Question: <URL>. In it they mention a little-referenced concept in the Scala community - Transducers.

In the Clojure Community - <URL>.
My question is: and Clojure Transducers?**
I'm aware that
1. Transducers are common parlance from their concept in Electrical Engineering
2. There is a pre-existing concept in Computer Science called a Finite State Transducer
3. There is a precedent in Biology and Psychology adopting the word transduction
4. There is already a history of other technical books like SICP adopting the word Transducers.
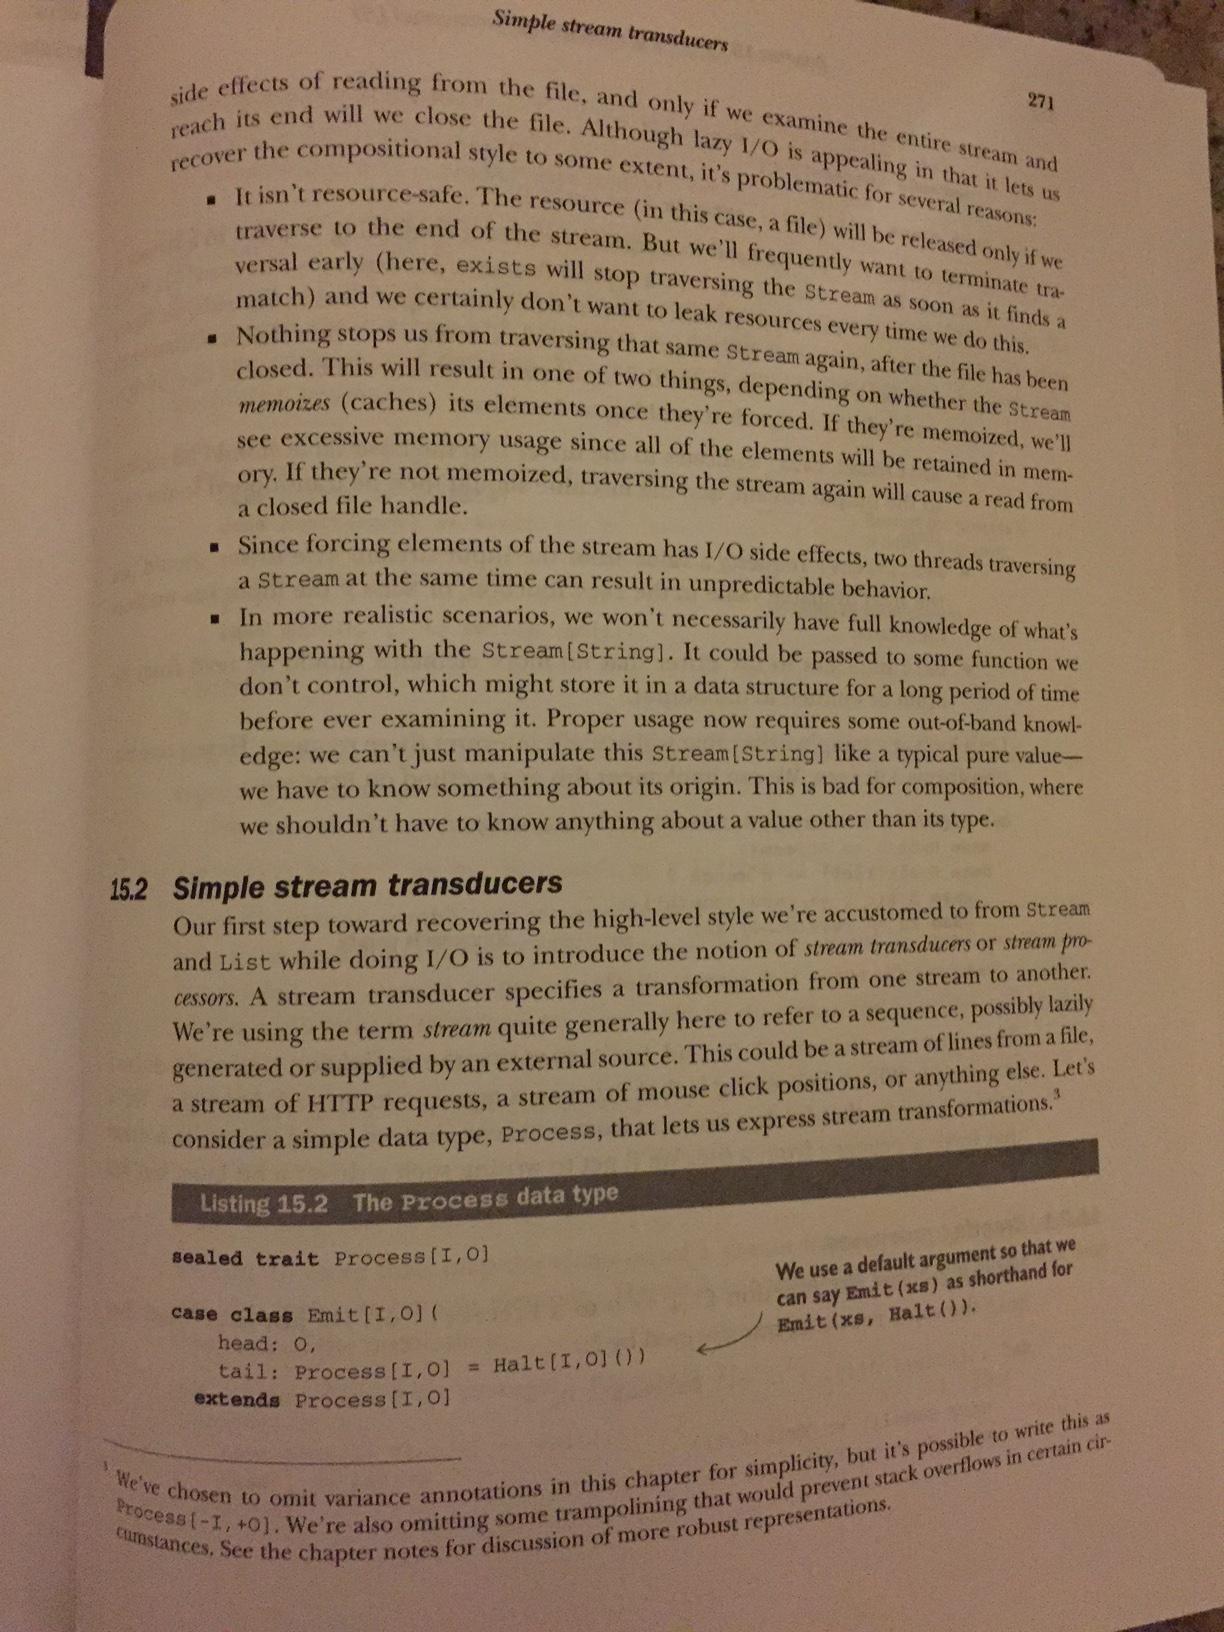
Answer: The stream transducers from the book <URL> in his introductory talk on transducers in Clojure.
# Origins
The design of FPiS's transducers is based on <URL>. Mealy machines are said to have:
'''
transition function T : (S, I) -> S
output function G : (S, I) -> O
'''
These functions can be fused together to form:
'''
step: (S, I) -> (S, O)
'''
Heres it's easy to see that the step function operates on the current state of the machine and the next input item to produce the next state of the machine and output item.
One of the combinators from FPiS uses such a step function:
'''
trait Process[I, O] {
...
def loop<URL>: Process[I, O]
...
}
'''
This 'loop' function is essentially the seeded left reduction that Rickey talks about <URL>.
# Context agnostic
Both can be used in many different context (such as lists, streams, channels, etc.).
In FPiS transducers, a process type is:
'''
trait Process[I, O]
'''
All it knows about are it's input elements and it's output elements.
In Clojure, it's a similar story. Hickey calls this <URL>.
# Composition
Both types of transducers can be composed.
FPiS uses a "pipe" operator
'''
map(labelHeavy) |> filter(_.nonFood)
'''
Clojure uses 'comp'
'''
(comp
(filtering non-food?)
(mapping label-heavy))
'''
# Representation
In Clojure:
'''
reducer: (whatever, input) -> whatever
transducer: reducer -> reducer
'''
In FPiS:
'''
// The main type is
trait Process[I, O]
// Many combinators have the type
Process[I, O] = Process[I, O]
'''
However, FPiS's representation isn't just a function under the hood. It's a case-class (algebraic data type) with 3 variants: Await, Emit, and Halt.
'''
case class Await<URL>
case class Emit[I,O](head: O, tail: Process[I,O]
case class Halt[I,O]() extends Process[I,O]
'''
- - 'reduced'-
# Early termination
Both support early termination. Clojure does it using a special value called 'reduced' which can be tested for via the 'reduced?' predicate.
FPiS uses a more statically typed approach, a Process can be in one of 3 states: Await, Emit or Halt. When a "step function" returns a process of state Halt, the processing function knows to stop.
# Efficiency
In some points they are again similar. Both types of transducers are demand-driven and don't generate intermediate collections. However, I'd imagine that FPiS's transducers are not as efficient when pipelined/composed as the internal representation is more than <URL>. I'm only guessing here about the efficiency/performance though.
Look into <URL> for a perhaps more performant library that is based on the design of the transducers in FPiS.
# Example
Here's an example of 'filter' in both implementations:
Clojure, <URL>:
'''
(defn filter
([pred]
(fn [rf]
(fn
([] (rf))
([result] (rf result))
([result input]
(if (prod input)
(rf result input)
result)))))
([pred coll]
(sequence (filter red) coll)))
'''
In FPiS, here's one way to implement it:
'''
def filter<URL>: Process[I, I] =
await(i = if (f(i)) emit(i, filter(f))
else filter(f))
'''
As you can see, 'filter' is built up here from other combinators such as 'await' and 'emit'.
# Safety
There are a number of places where you have to be careful when implementing Clojure transducers. This seems to be a design trade-off favouring efficiency. However, this downside would seem to effect mostly library producers rather than end-users/consumers.
- 'reduced'- - -
The transducer design from FPiS favours correctness and ease of use. The pipe composition and 'flatMap' operations ensure that completion actions occur promptly and that errors are handled appropriately. These concerns are not a burden to implementors of transducers. That said, I imagine that the library may not be as efficient as the Clojure one.
# Summary
Both Clojure and FPiS transducers have:
- - - - - <URL>
They differ somewhat in their underlying representation. Clojure style transducers seem to favour efficiency whereas FPiS transducers favour correctness and compositionality.